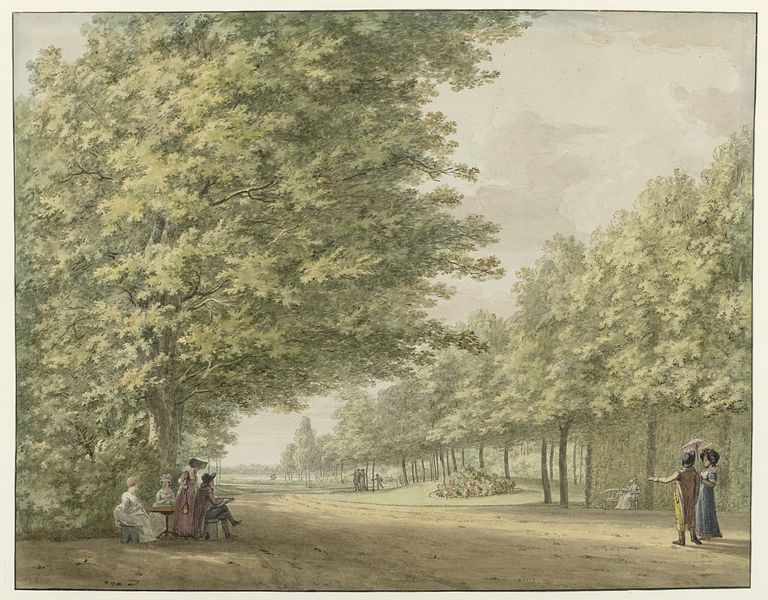
Titel: Gezicht in de tuinen van de buitenplaats Zandbergen
Künstler: Hermanus Numan
Standort: Amsterdam
Institution: Rijksmuseum
Schlagwörter: baum, blau, blätter, gruppe, himmel, laub, mann, wolken, aquarell, bäume, frauen, grün, landschaft, menschen, sand, sitzen, äste, braun, damen, frau, hell, kleid, kleider, männer, straße, stuhl, tisch, weiss, dame, park, parkanlage, rasen, rot, schirm, sonnenschirm, weg, wiese, gesellschaft, haube, herren, mütze, mensch, rahmen, herr, ast, stamm, büsche, gehen, sommertag, sonne, blatt, vornehm, wald, garten, sommer, papier, sitz, allee, grafik, graphik, tag, landstraße, ausflug, picknick, spazieren, bank, romantik, stämme, spaziergang, zweig, schreiten, eiche, spaziergänger, eichen, paare, gartenanlage, gemaelde, alee, schrim, sinne, brsun